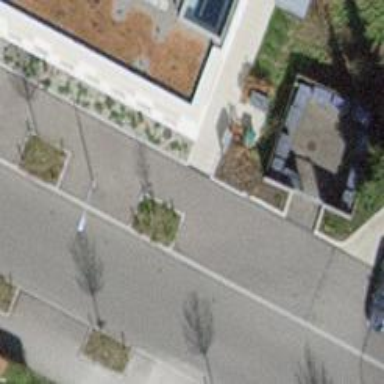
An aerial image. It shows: Avenue lined with trees.